Question: I have a production ruby sinatra app running on nginx/passenger, and I frequently see requests get inexplicably stalled. I wrote a script to call passenger-status on my cluster of machines every ten seconds and plot the results on a graph. This is what I see:

The blue line shows the global queue waiting spiking constantly to 60. This is an average across 4 machines, so when the blue line hits 60, it means every machine is maxed out. I have the current passenger_max_pool_size set to 20, so it's getting to 3x the max pool size, and then presumably dropping subsequent requests.
My app depends on two key external resources - an Amazon RDS mysql backend and a Redis instance. Perhaps one of these is periodically becoming slow or unresponsive and thereby causing this behavior?
Can anyone advise me on how to get a stack trace to see if the bottleneck here is Amazon RDS, Redis, or something else?
Thanks!
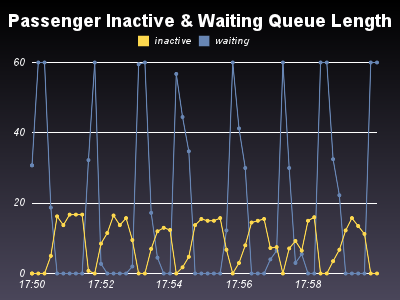
Answer: I figured it out -- I had a SAVE config parameter in Redis that was firing once a minute. Evidently the forking/saving operations of redis are blocking for my app. I change the config param to be "3600 1", meaning I only save my database once an hour, which is OK because I am using it as a cache (data persisted in MYSQL).